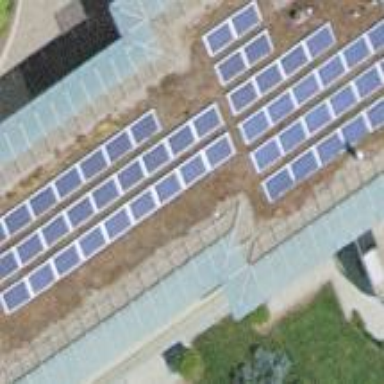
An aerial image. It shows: Solar power generator.